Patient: sex M, age 32
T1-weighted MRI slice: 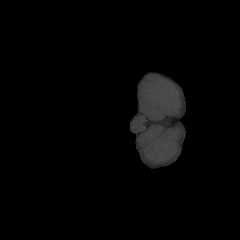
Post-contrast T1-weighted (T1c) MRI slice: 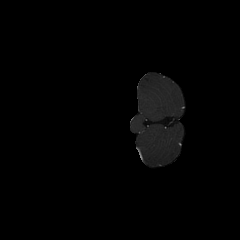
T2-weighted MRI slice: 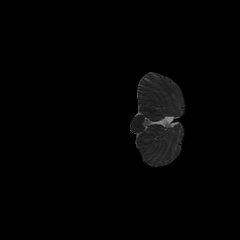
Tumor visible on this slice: no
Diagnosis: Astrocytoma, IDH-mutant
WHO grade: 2